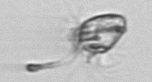
Label: Ciliophora